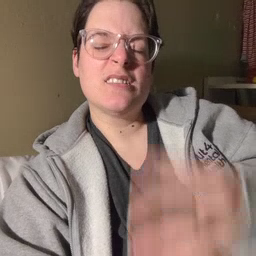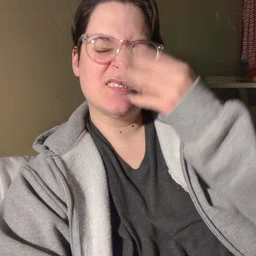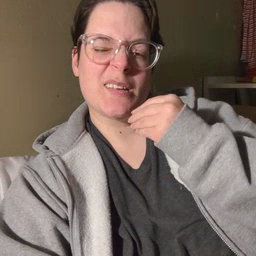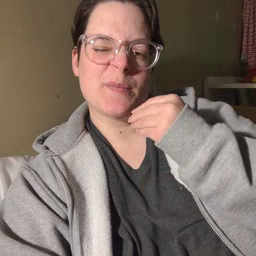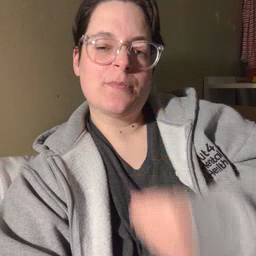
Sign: sleep